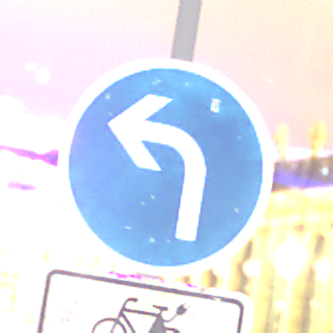
Verkehrszeichen: VorgeschriebeneFahrtrichtungLinks
Zusatzzeichen unten: EinspurigeFahrzeugeFrei6
Umgebung: Outdoor, Urban
Tageszeit: Night
Wetter: Overcast
Licht: Artificial
Jahreszeit: NotSpecified
Kontrast: HighContrast